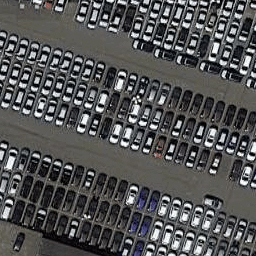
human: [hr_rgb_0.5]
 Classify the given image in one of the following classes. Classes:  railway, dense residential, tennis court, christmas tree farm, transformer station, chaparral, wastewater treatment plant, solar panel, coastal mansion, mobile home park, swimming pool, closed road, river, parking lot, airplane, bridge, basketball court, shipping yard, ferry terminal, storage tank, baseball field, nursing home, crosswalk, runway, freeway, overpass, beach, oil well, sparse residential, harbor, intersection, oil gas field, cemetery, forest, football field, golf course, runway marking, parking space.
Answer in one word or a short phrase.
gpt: parking lot